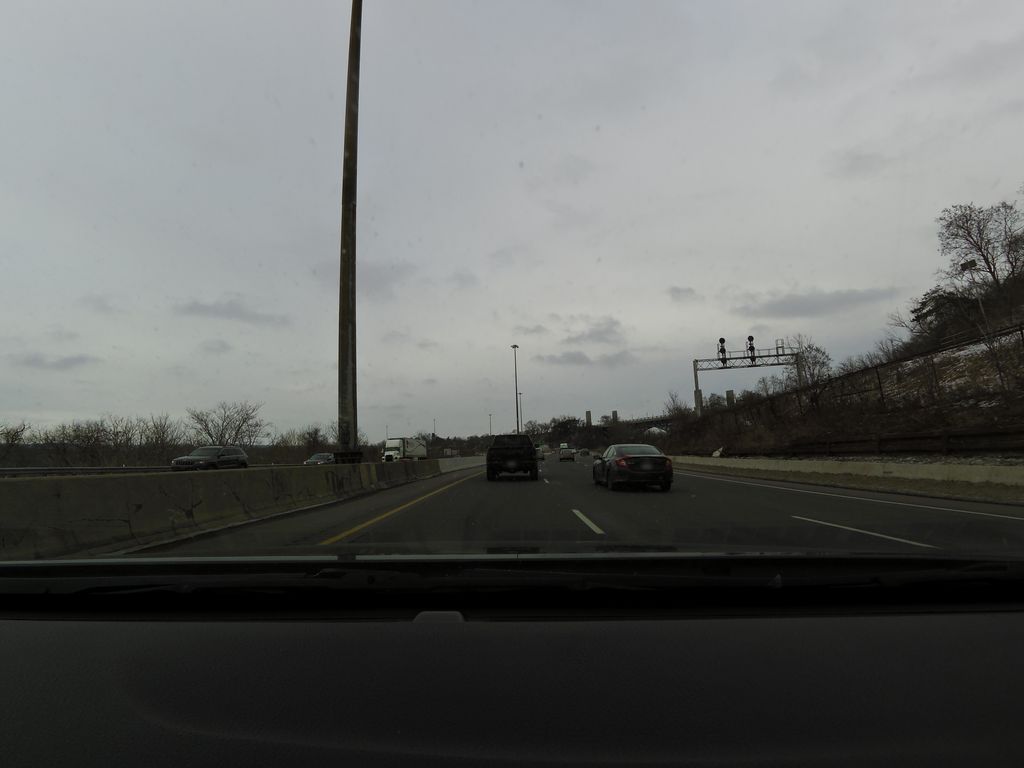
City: hamilton